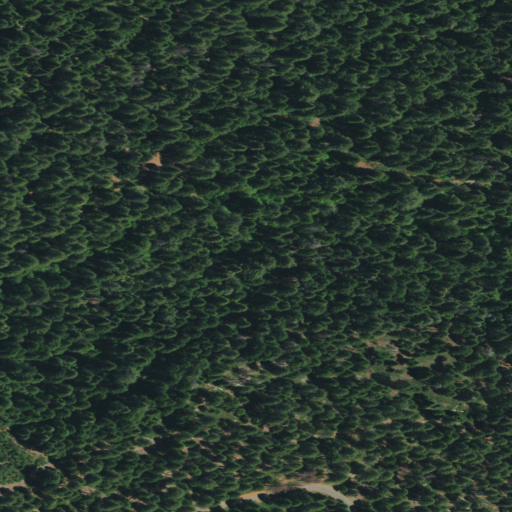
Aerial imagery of valley in California named Long Canyon containing evergreen forest and open development